Question: I'm totally new to webdesign and all of the things. I'm trying to create textboxes and center them.
Here is what I have now:
Index.php & css
'''
.messagebox {
position:fixed;
background-color:#267677;
color:#ffffff;
border:3px solid #ffffff;
font-family:Arial Black, Gadget, sans-serif;
font-size:24px;
width:210px;
z-index:1;
padding:2px;
text-align: center;
margin-left: 200px;
}
.messagebox1 {
position:fixed;
background-color:#267677;
color:#ffffff;
border:3px solid #ffffff;
font-family:Arial Black, Gadget, sans-serif;
font-size:24px;
width:180px;
z-index:1;
padding:2px;
text-align: center;
margin-left: 418px;
}
.messagebox2 {
position:fixed;
background-color:#267677;
color:#ffffff;
border:3px solid #ffffff;
font-family:Arial Black, Gadget, sans-serif;
font-size:24px;
width:210px;
z-index:1;
padding:2px;
text-align: center;
margin-left: 606px;
}
.messagebox3 {
position:fixed;
background-color:#267677;
color:#ffffff;
border:3px solid #ffffff;
font-family:Arial Black, Gadget, sans-serif;
font-size:24px;
width:180px;
z-index:1;
padding:2px;
text-align: center;
margin-left: 824px;
}
.messagebox4 {
position:fixed;
background-color:#267677;
color:#ffffff;
border:3px solid #ffffff;
font-family:Arial Black, Gadget, sans-serif;
font-size:24px;
width:180px;
z-index:1;
padding:2px;
text-align: center;
margin-left: 1012px;
}
'''
'''
<div class="messagebox">Naam Winkel</div>
<div class="messagebox1">15/08/2020</div>
<div class="messagebox2">Totaal (Prijs)</div>
<div class="messagebox3">Door Wie?</div>
<div class="messagebox4">Extra Info?</div>
'''
Output

Is there an easier way to group all those mesageboxes and center them all at once? At the moment all the margin-left have been done by hand..
Thnx in advanced
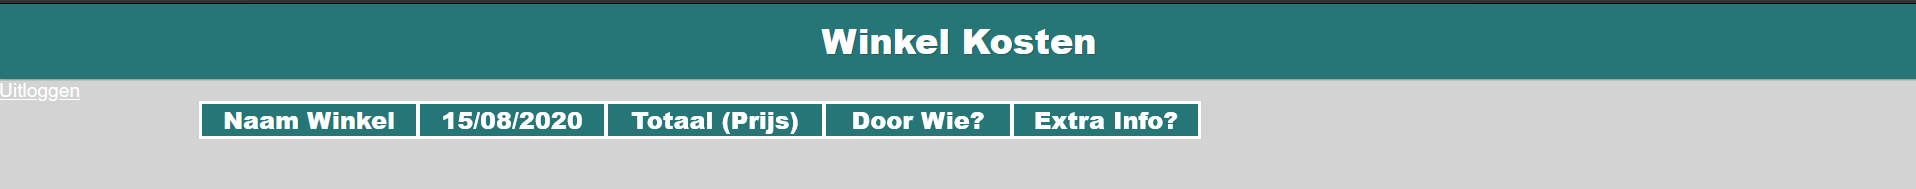
Answer: You could use flexboxes, CSS-Grid or simply wrap all the boxes and declare them as 'inline-block' and align them then with 'text-align'.
Here you wrap the textboxes and give them the wrapper 'display: flex;' to declare everything as flex elements. Then you can use 'justify-content: center;' to center them.
'''
.messagebox {
min-width: 1200px;
display: flex;
justify-content: center;
}
.messagebox div {
background-color: #267677;
color: #ffffff;
border: 3px solid #ffffff;
font-family: Arial Black, Gadget, sans-serif;
font-size: 24px;
width: 210px;
padding: 2px;
text-align: center;
}
'''
'''
<div class="messagebox">
<div>Naam Winkel</div>
<div>15/08/2020</div>
<div>Totaal (Prijs)</div>
<div>Door Wie?</div>
<div>Extra Info?</div>
</div>
'''
With this method, you declare all the divs inline elements with 'display: inline-block;' and as such they can be centered by using text-align-center;
'''
.messagebox {
min-width: 1200px;
text-align: center;
}
.messagebox div {
display: inline-block;
background-color: #267677;
color: #ffffff;
border: 3px solid #ffffff;
font-family: Arial Black, Gadget, sans-serif;
font-size: 24px;
width: 210px;
padding: 2px;
text-align: center;
}
'''
'''
<div class="messagebox">
<div>Naam Winkel</div>
<div>15/08/2020</div>
<div>Totaal (Prijs)</div>
<div>Door Wie?</div>
<div>Extra Info?</div>
</div>
'''
Same methode as #2a. However you use an unordered list as a wrapepr and instead of using divs you use the normal list items. The "list bullet" will eb removed with 'list-style-type: none;'.
'''
.messagebox {
min-width: 1200px;
text-align: center;
list-style-type: none;
}
.messagebox li {
display: inline-block;
background-color: #267677;
color: #ffffff;
border: 3px solid #ffffff;
font-family: Arial Black, Gadget, sans-serif;
font-size: 24px;
width: 210px;
padding: 2px;
text-align: center;
}
'''
'''
<ul class="messagebox">
<li>Naam Winkel</li>
<li>15/08/2020</li>
<li>Totaal (Prijs)</li>
<li>Door Wie?</li>
<li>Extra Info?</li>
</ul>
'''
Messy as it is complicated for this use and total overkill. As such you better of to stick with flexbox or inline-block.